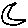
Label: moon